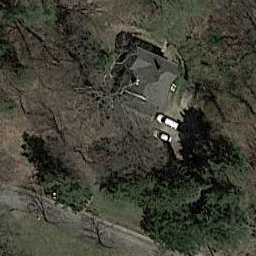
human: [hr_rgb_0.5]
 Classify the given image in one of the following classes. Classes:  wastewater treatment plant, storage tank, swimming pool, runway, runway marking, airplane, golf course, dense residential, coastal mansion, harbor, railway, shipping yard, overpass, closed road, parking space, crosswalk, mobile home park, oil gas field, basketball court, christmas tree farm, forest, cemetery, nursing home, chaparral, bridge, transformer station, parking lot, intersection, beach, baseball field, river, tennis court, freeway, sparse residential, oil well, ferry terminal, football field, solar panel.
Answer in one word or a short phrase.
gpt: sparse residential